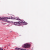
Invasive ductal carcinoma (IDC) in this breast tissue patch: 0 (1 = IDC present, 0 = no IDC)